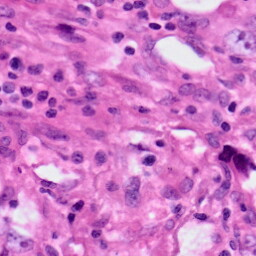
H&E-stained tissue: Lung